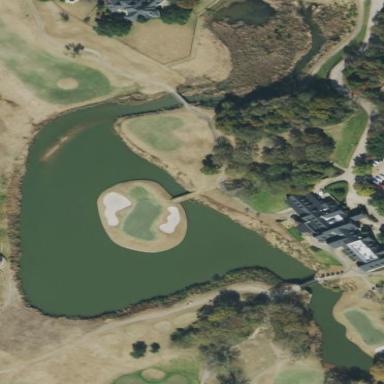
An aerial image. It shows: Water hazard on golf course.